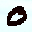
Label: 0